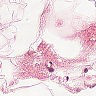
Metastatic tissue present: no